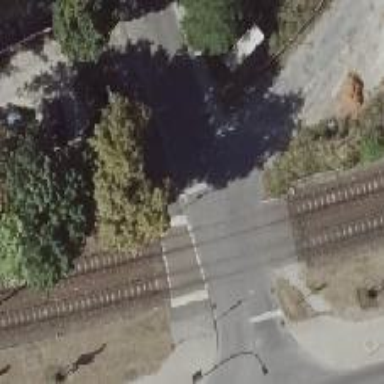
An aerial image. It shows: Uncontrolled tram crossing.